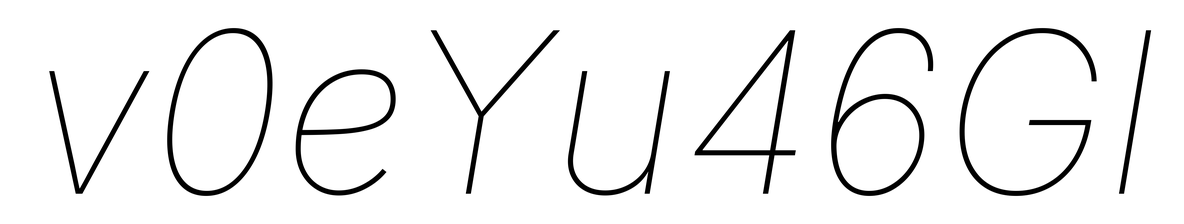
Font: Inter-Italic_Thin_Italic